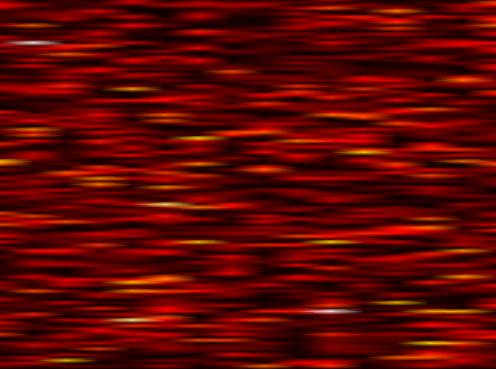
Label: UFMC